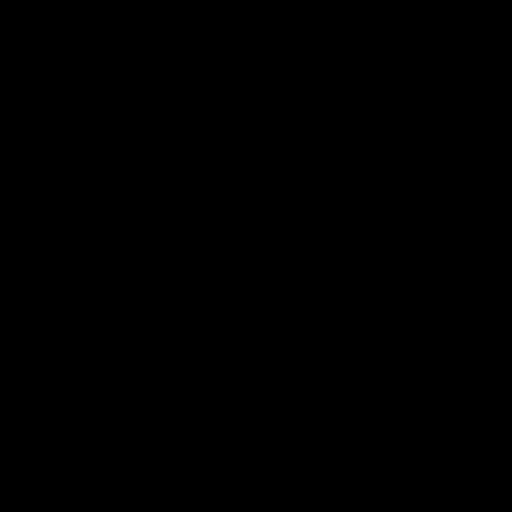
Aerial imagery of ridge(s) in Nevada named McMahon Ridge containing shrub and barren land